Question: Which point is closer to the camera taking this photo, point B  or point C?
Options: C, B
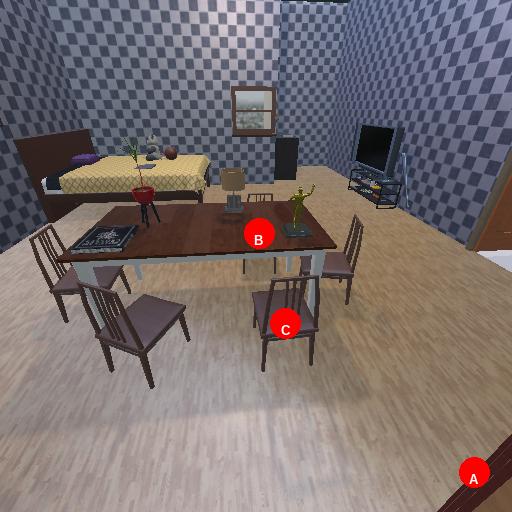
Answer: C